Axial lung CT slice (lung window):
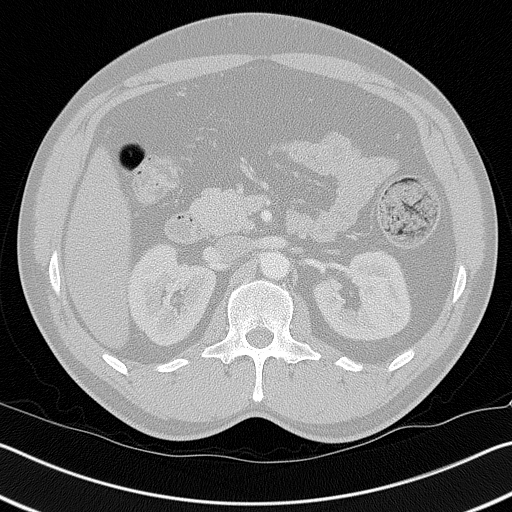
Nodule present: no